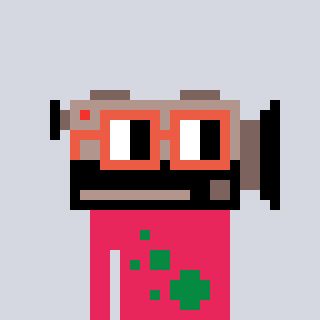
a pixel art character with square orange glasses, a camcorder-shaped head and a redpinkish-colored body on a cool background